Interaction volume radius: 5 \u00c5
Interaction volume height: 25 \u00c5
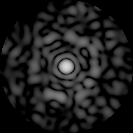
Disorder parameter: 0.7934